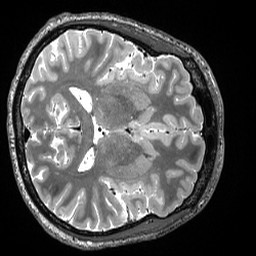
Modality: T2w
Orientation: axial